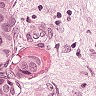
Metastatic tissue present: yes